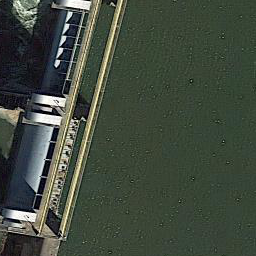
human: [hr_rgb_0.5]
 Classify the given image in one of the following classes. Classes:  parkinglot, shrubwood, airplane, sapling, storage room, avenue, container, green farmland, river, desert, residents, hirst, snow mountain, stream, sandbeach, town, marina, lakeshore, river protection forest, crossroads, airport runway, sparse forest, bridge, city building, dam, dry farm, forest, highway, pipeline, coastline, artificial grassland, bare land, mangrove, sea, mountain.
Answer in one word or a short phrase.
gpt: dam